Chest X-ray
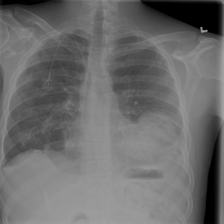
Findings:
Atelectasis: negative
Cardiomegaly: negative
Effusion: positive
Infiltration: negative
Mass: positive
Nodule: positive
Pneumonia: negative
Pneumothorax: negative
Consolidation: negative
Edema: negative
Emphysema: negative
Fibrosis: negative
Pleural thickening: negative
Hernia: negative